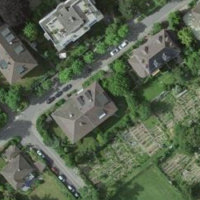
EUNIS habitat code: 55
Species observed at this site:
Cornus sanguinea
Lamium galeobdolon